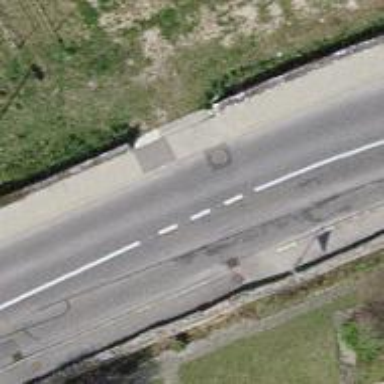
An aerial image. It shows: Unmarked road crossing.